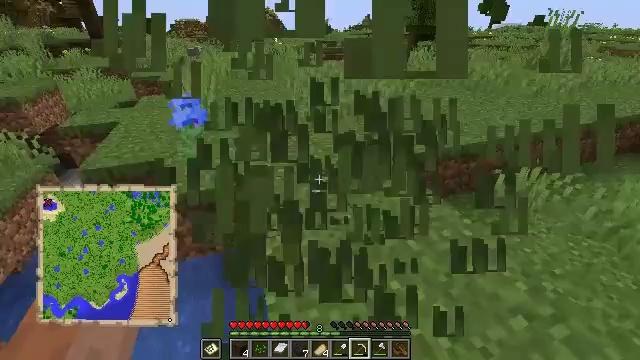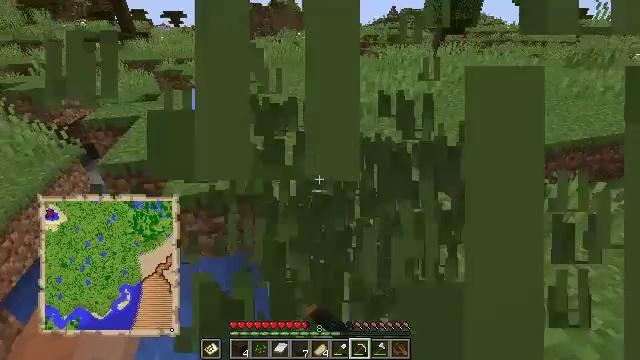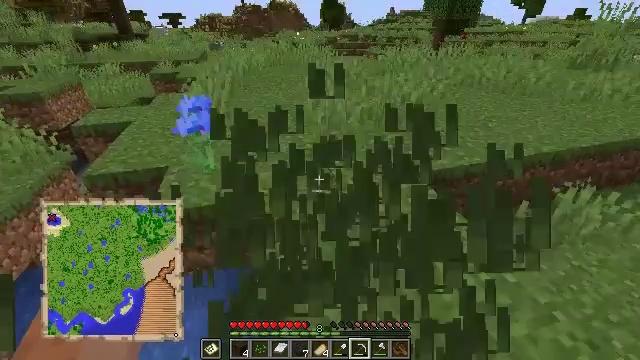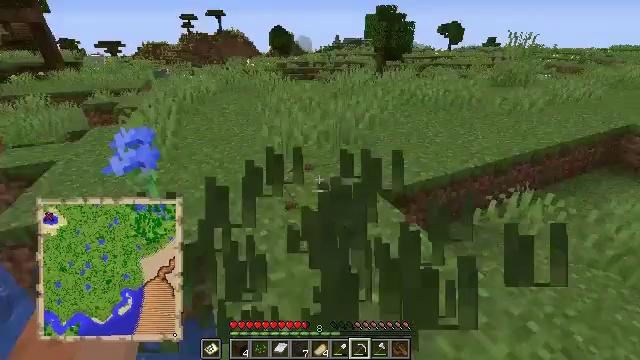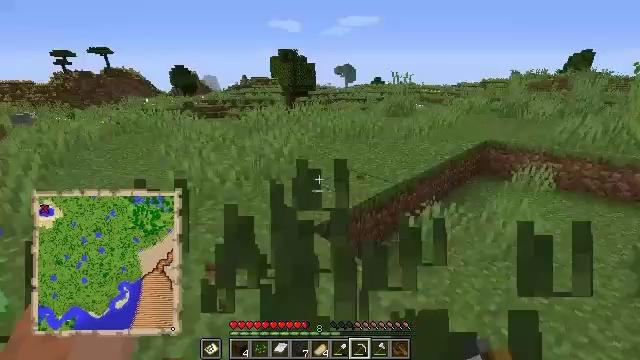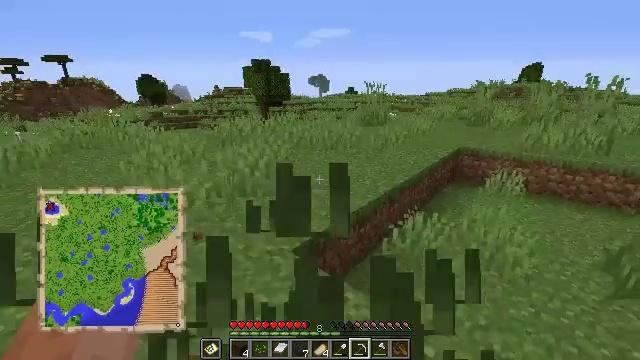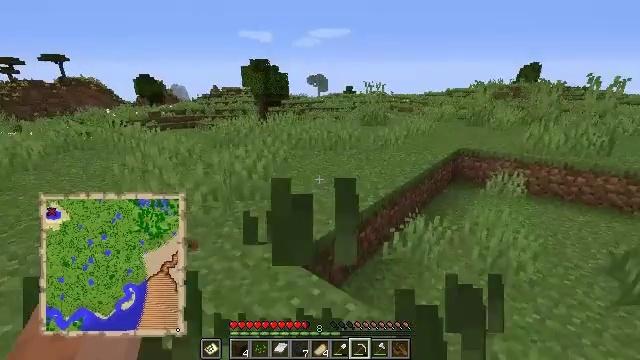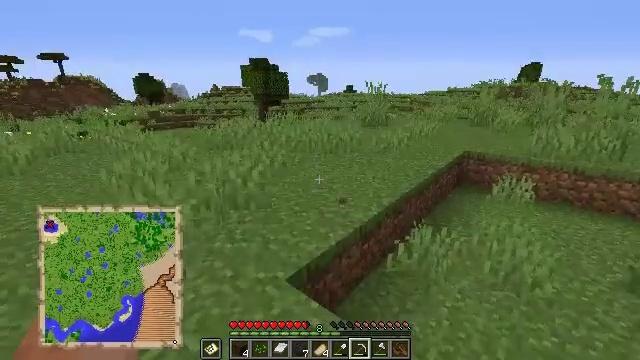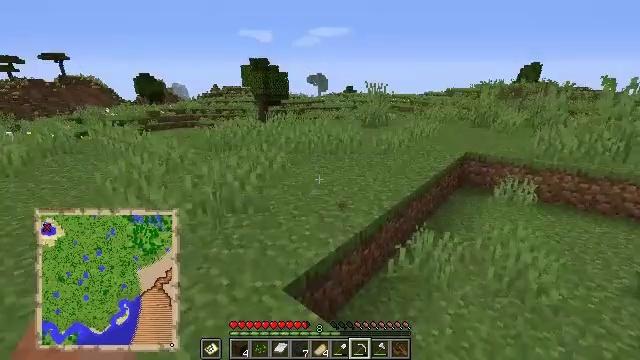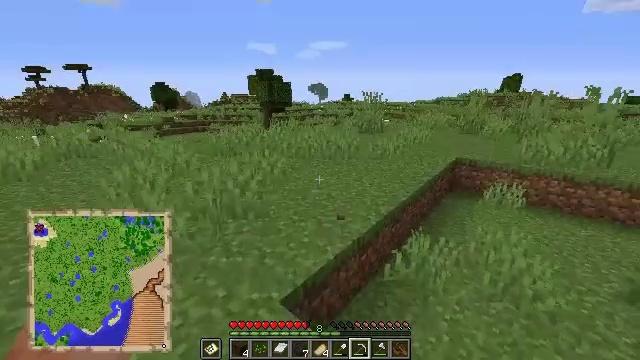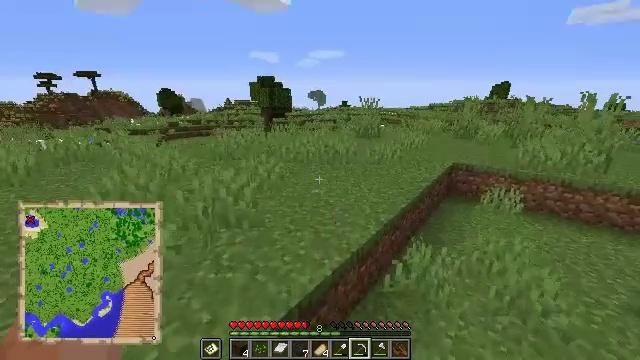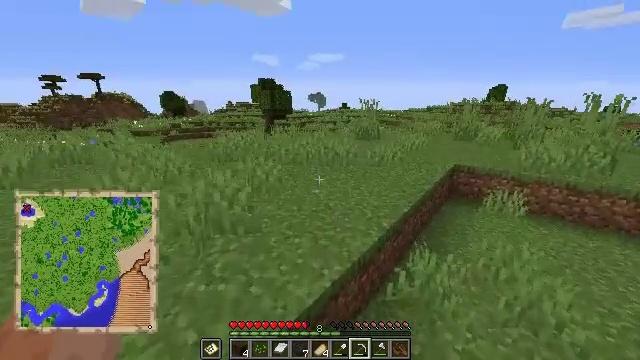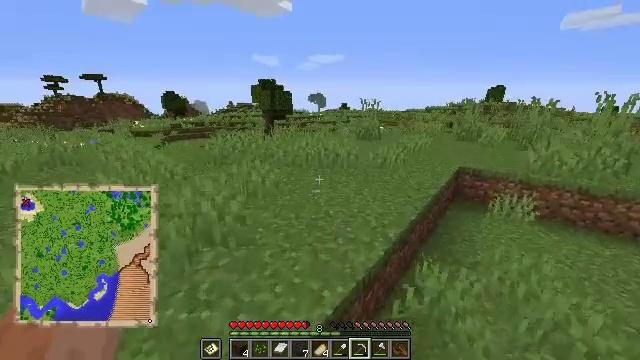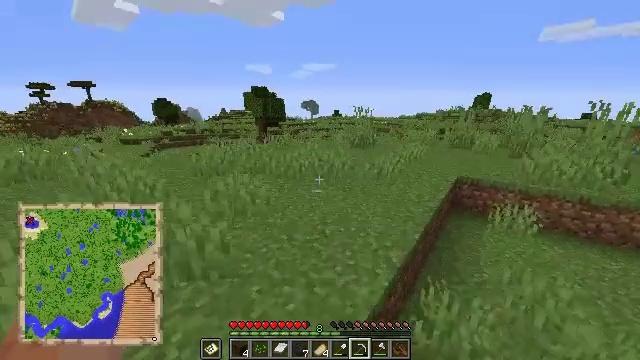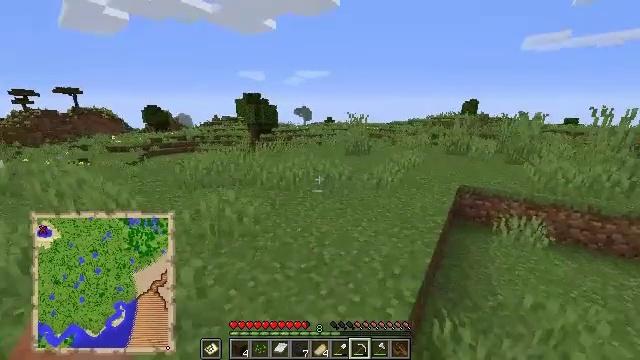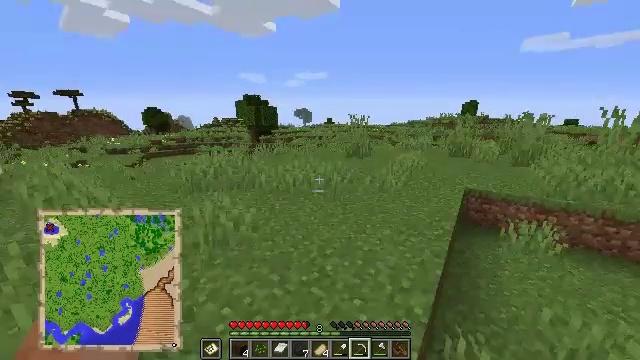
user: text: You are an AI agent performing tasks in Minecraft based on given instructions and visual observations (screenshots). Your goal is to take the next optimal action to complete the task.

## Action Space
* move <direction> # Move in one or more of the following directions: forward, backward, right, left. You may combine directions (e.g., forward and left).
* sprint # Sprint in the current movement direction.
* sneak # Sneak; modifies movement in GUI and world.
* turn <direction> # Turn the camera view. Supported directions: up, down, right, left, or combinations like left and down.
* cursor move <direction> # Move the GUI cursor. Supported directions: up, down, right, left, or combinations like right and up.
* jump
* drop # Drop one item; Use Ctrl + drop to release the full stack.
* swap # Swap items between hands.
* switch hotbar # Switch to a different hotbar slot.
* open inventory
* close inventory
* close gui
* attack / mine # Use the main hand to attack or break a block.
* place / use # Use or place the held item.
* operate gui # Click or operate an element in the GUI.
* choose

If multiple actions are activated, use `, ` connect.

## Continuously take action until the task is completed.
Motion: motion action
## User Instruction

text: Clear the ground by mining grass.
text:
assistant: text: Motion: move forward, turn left, attack / mine
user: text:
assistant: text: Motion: move forward, attack / mine
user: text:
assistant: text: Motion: move forward, turn right and up, attack / mine
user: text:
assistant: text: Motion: move forward, turn right and up, attack / mine
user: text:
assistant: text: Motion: move forward, turn right and up, attack / mine
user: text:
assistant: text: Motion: move forward, attack / mine
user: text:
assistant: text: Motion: move forward, sprint, attack / mine
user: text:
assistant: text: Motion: move forward, sprint, attack / mine
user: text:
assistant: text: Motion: move forward, sprint, attack / mine
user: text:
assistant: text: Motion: move forward, sprint, attack / mine
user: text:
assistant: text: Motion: move forward, attack / mine
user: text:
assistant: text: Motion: move forward, attack / mine
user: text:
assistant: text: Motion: move forward, turn right and up, attack / mine
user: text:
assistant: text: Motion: move forward, turn right and up, attack / mine
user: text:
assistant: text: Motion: move forward, attack / mine
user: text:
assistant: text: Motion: move forward, turn left, attack / mine
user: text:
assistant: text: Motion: move forward, turn left, attack / mine
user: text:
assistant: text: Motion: move forward, turn left, attack / mine
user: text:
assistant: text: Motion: move forward, turn left and down, attack / mine
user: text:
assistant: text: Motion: move forward, turn left and down, attack / mine
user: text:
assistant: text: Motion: move forward, turn left, attack / mine
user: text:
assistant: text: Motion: move forward, attack / mine
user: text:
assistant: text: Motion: move forward, turn left and down, attack / mine
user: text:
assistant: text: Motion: move forward, turn left and down, attack / mine
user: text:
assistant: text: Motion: move forward, turn left and down, attack / mine
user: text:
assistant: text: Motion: move forward, turn left and down, attack / mine
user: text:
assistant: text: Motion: move forward, attack / mine
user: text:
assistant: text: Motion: move forward, turn right and up, attack / mine
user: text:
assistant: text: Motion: move forward, turn right and up, attack / mine
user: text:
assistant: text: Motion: move forward, turn right and up, attack / mine